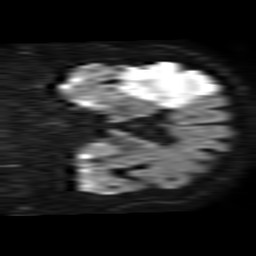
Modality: TRACE
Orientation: coronal
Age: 82
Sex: female
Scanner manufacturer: philips
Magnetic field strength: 1.5 T
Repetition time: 3.4 s
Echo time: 0.06922 s